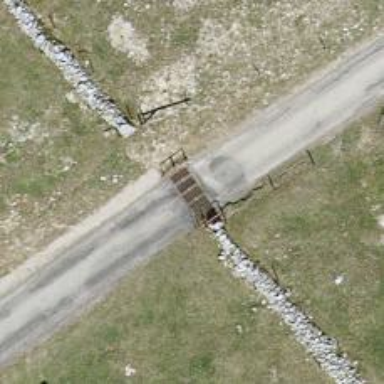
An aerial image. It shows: Cattle grid.